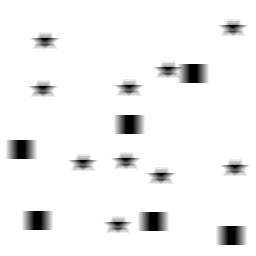
Squares: 6
Triangles: 0
Stars: 10
Total shapes: 16